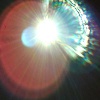
Label: sunburn